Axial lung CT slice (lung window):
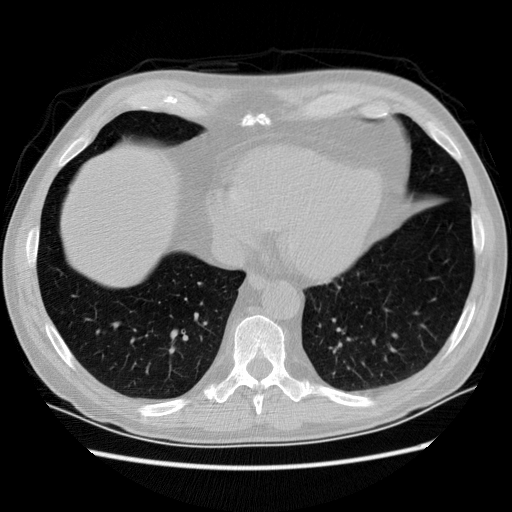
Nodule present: no